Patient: sex F, age 53
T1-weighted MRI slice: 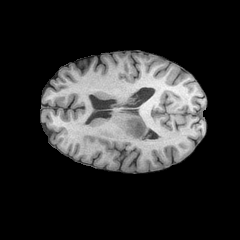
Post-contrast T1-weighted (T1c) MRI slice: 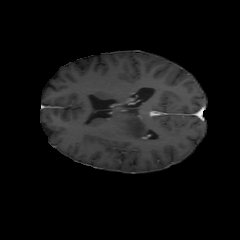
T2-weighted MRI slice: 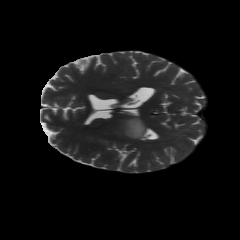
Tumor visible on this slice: yes
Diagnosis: Astrocytoma, IDH-wildtype
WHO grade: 3